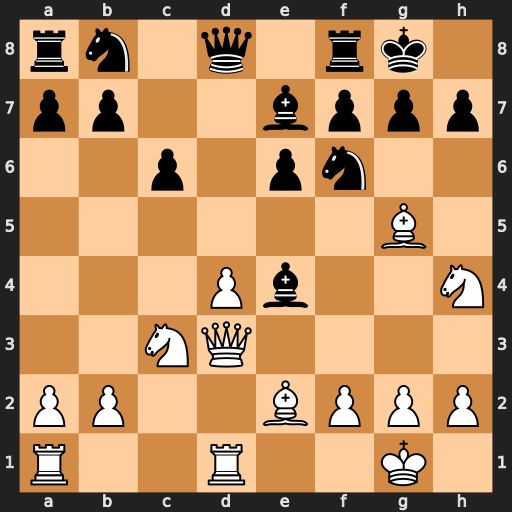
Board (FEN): rn1q1rk1/pp2bppp/2p1pn2/6B1/3Pb2N/2NQ4/PP2BPPP/R2R2K1
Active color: w
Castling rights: -
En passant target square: -
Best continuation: Nxe4 Nxe4 Bxe7 Qxe7 Qxe4